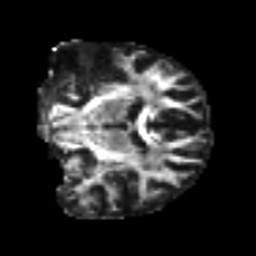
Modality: FA
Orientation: coronal
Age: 49
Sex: female
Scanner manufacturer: siemens
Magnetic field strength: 3 T
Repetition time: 4.987 s
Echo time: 0.0792 s